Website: macys
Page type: delivery-shipping
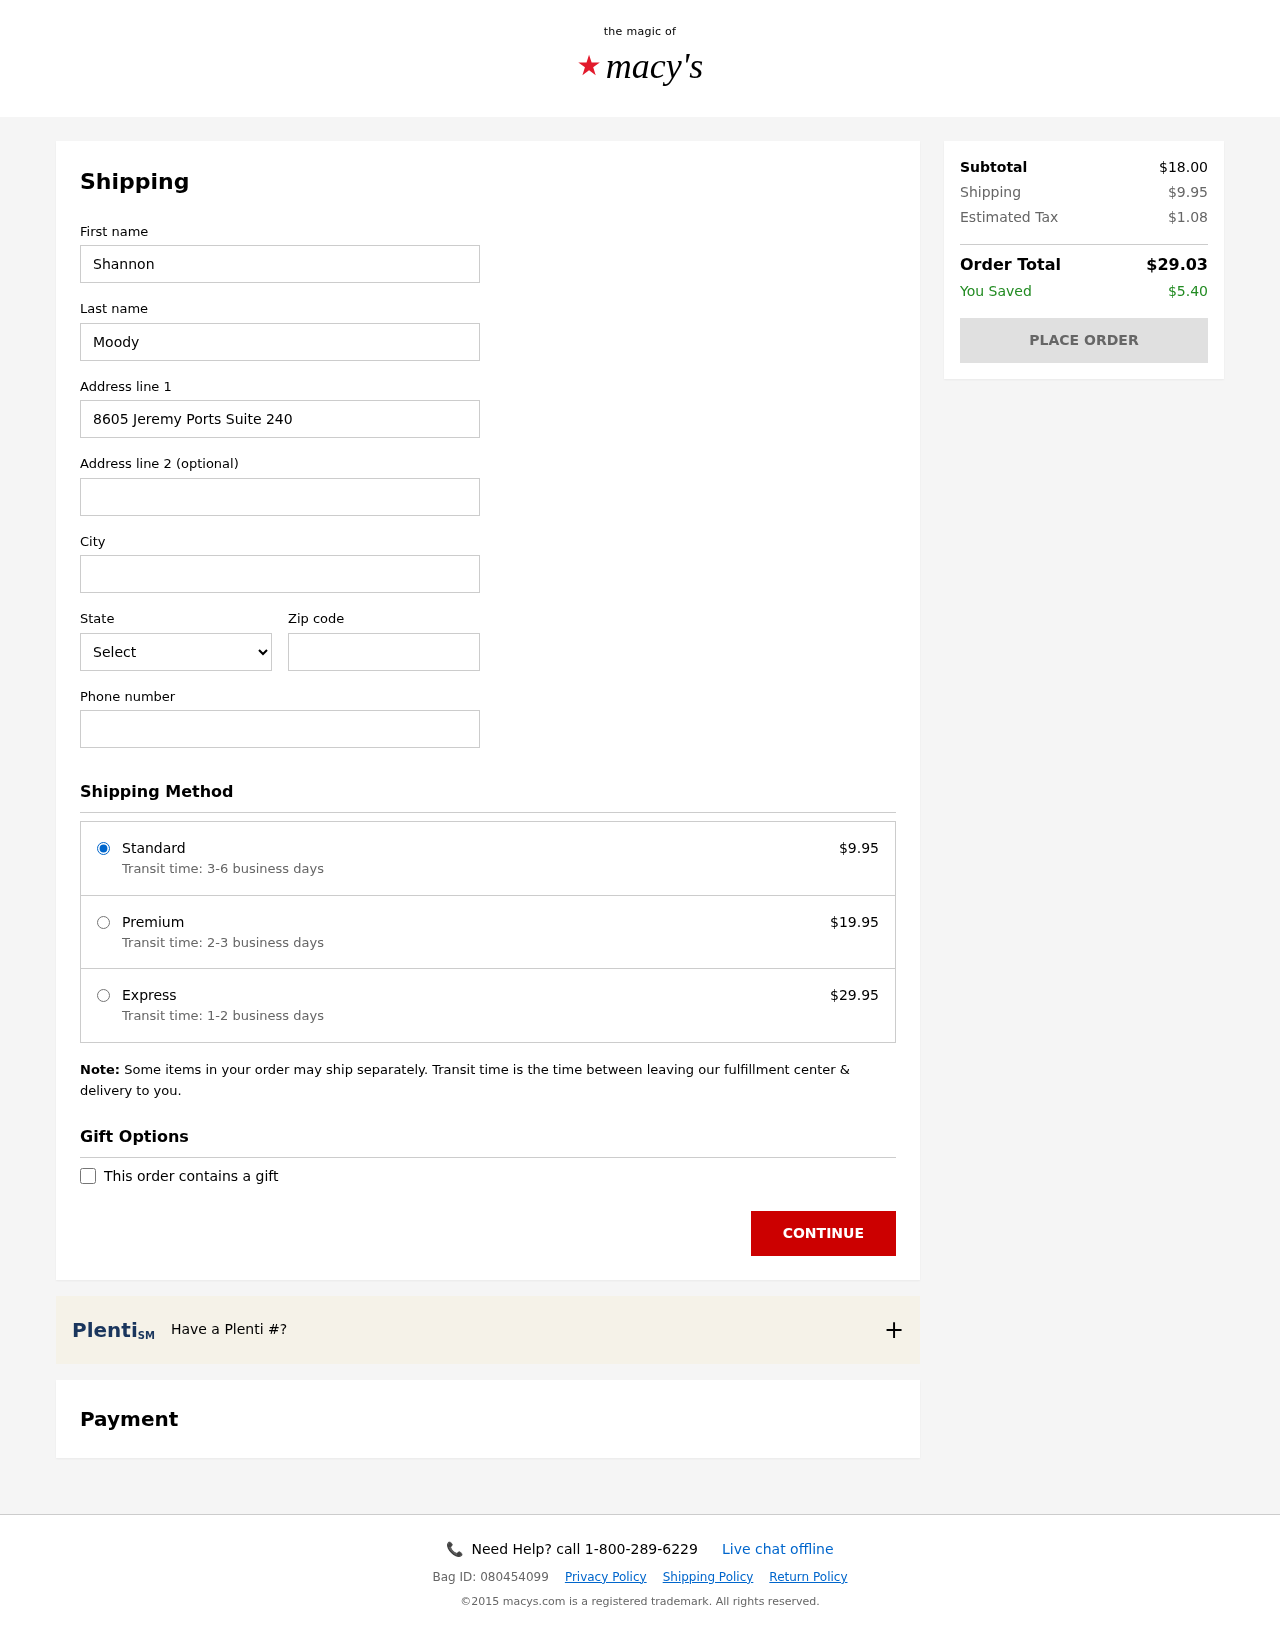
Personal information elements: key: PII_CITY
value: Davisbury
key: PII_FIRSTNAME
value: Shannon
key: PII_LASTNAME
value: Moody
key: PII_PHONE
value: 3984526946
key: PII_POSTCODE
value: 27371
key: PII_STATE_ABBR
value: SC
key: PII_STREET
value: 8605 Jeremy Ports Suite 240
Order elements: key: ORDER_SHIPPING_COST
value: $9.95
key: ORDER_SHIPPING_PREMIUM
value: $19.95
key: ORDER_SHIPPING_EXPRESS
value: $29.95
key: ORDER_SUBTOTAL
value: $18.00
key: ORDER_TAX
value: $1.08
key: ORDER_TOTAL
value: $29.03
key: ORDER_SAVINGS
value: $5.40